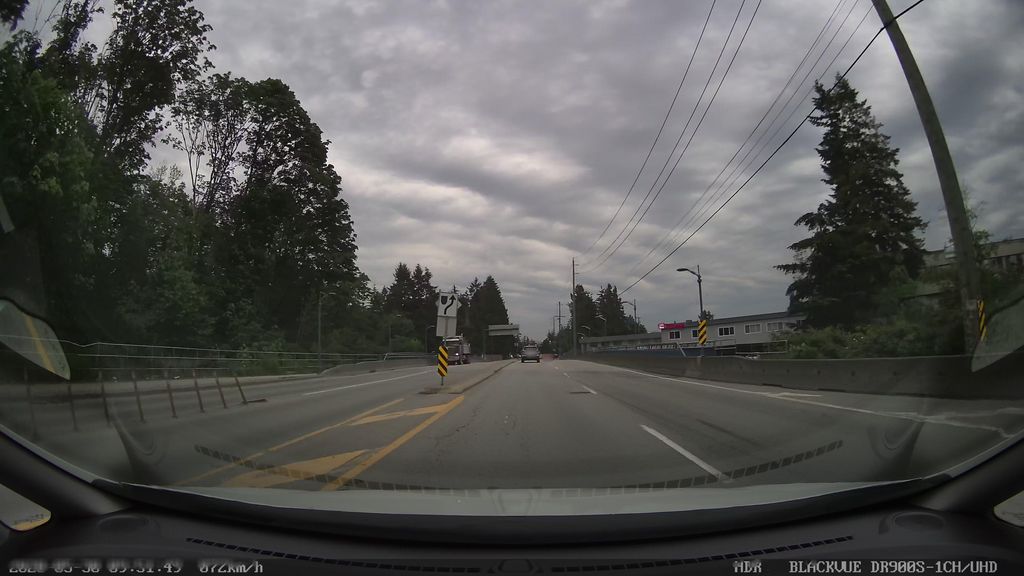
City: vancouver